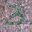
Label: 3